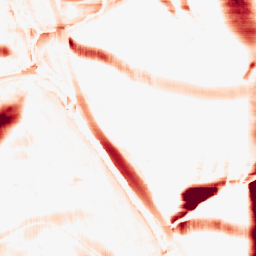
Category: morphological
Decomposition family: morphological_rect
Decomposition parameters: operation: opening
width: 50
height: 20
Upsampling method: sinc_hamming
Upsampling parameters: scale: 2
kernel_size: 8
Upsampling scale: 2